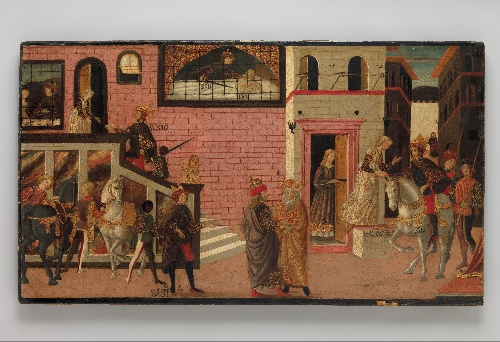
Title: The Rape of Lucretia
Artist: Master of Marradi
Artist bio: Italian, Florence, active late 15th/early 16th century
Date: late 15th–early 16th century
Object type: Painting
Classification: Paintings
Medium: Tempera and gold on wood
Dimensions: Overall 15 3/4 x 27 3/4 in. (40 x 70.5 cm); painted surface 15 1/8 x 27 1/2 in. (38.4 x 69.9 cm)
Department: Robert Lehman Collection
Credit line: Robert Lehman Collection, 1975
Accession year: 1975
Repository: Metropolitan Museum of Art, New York, NY
Tags: Men|Women|Horses